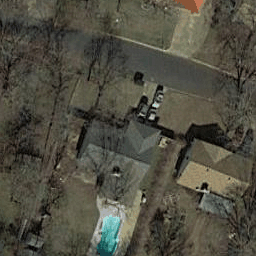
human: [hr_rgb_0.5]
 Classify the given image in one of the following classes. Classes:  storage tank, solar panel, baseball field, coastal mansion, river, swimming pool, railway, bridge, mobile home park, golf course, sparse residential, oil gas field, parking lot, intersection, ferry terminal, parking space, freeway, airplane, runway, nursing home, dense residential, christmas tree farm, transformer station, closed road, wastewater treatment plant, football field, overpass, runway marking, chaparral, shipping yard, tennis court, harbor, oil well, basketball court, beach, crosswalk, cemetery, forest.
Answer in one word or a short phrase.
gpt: sparse residential